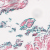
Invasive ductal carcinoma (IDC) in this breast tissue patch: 0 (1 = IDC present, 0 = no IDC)